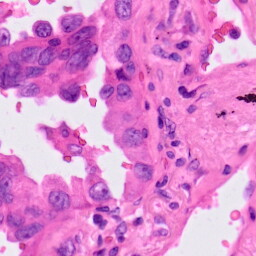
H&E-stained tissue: Lung